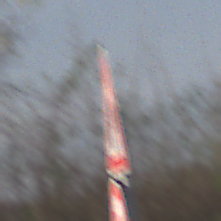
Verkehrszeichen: UnzureichendesLichtraumprofil
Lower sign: UeberholverbotKraftfahrzeuge
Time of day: MorningAfternoon
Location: Outdoor (Nature)
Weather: PartlyCloudy
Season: NotSpecified
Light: Natural